Aerial crown-view tile of a tropical tree (Barro Colorado Island, Panama), acquired 20241112:
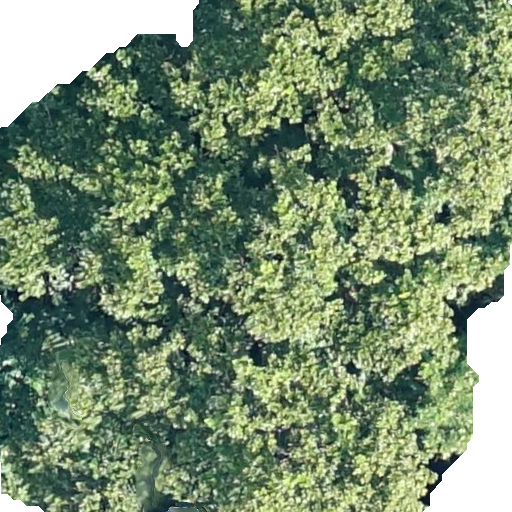
Species: Anacardium excelsum
GBIF accepted scientific name: Anacardium excelsum
Crown area: 422.644 m²